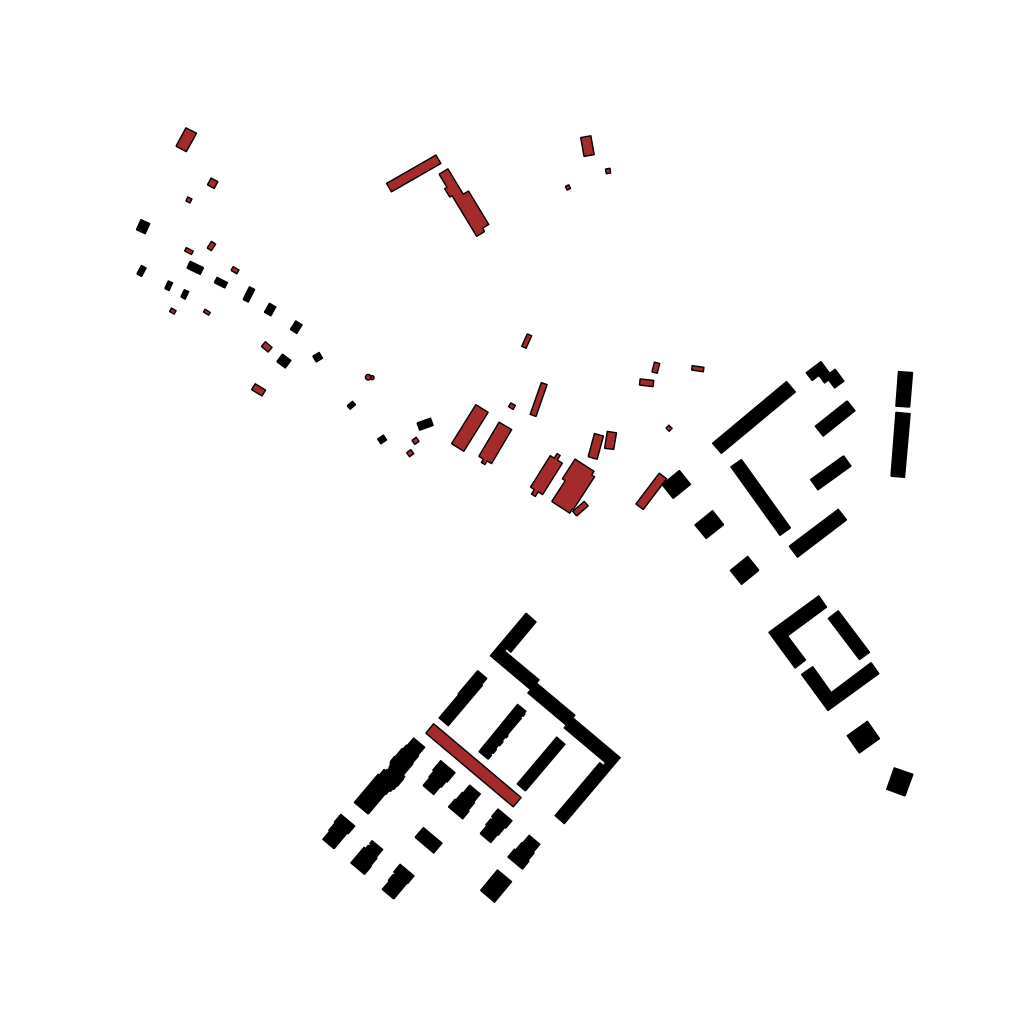
Tags: overhead vector_map, agriculture, recreation, residential, special, soviet, individual_rise, density_1, Building, Facility, 1.0 km²